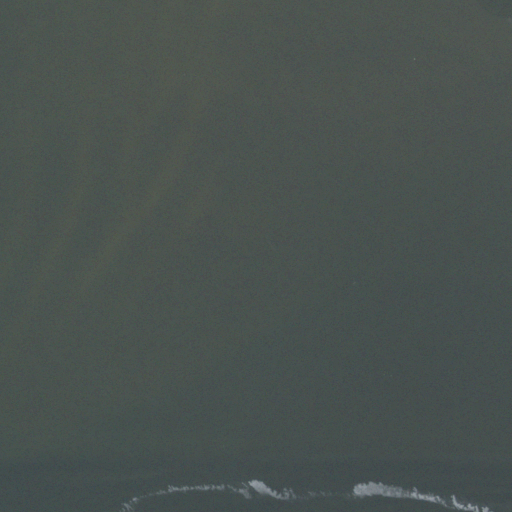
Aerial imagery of bar in Florida named North Bank containing only open water